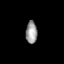
Tissue: skin
Cell type: Fibroblasts
Senescence score: 0.7563
Nuclear area (px): 248
Mean DAPI intensity: 155.73